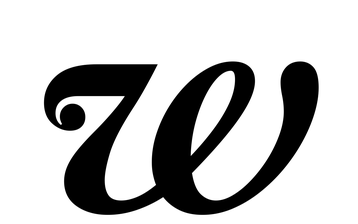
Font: LibreCaslonText-Italic_Bold_Italic